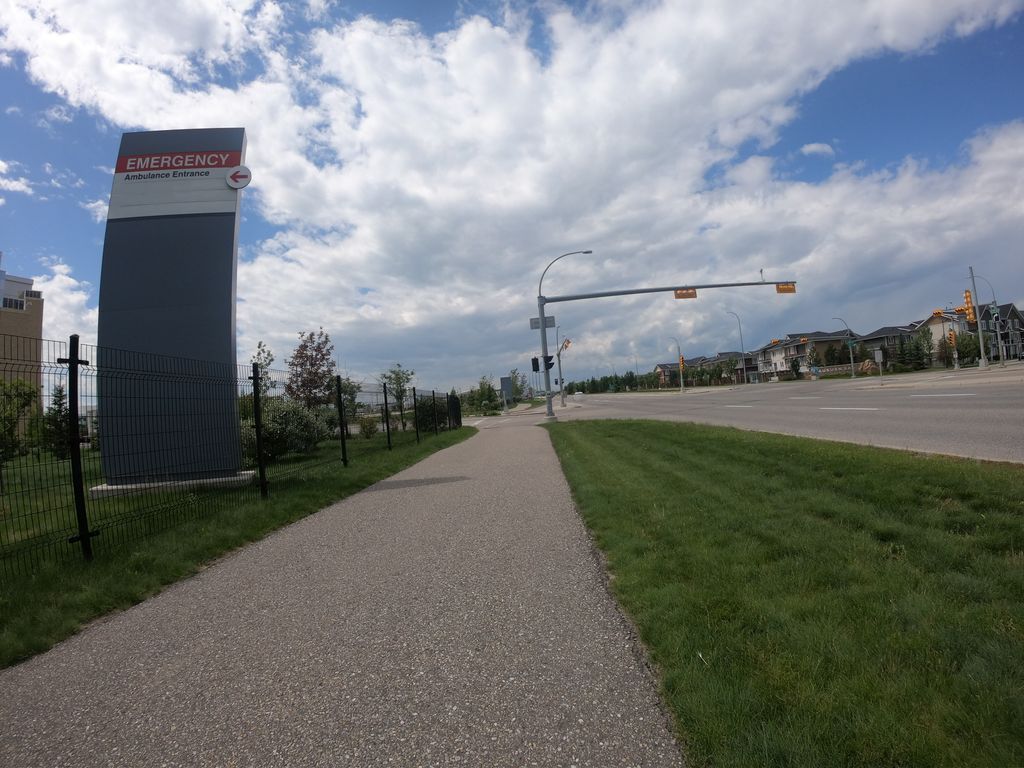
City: calgary